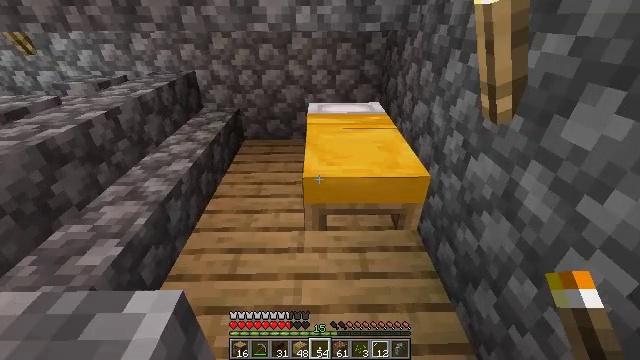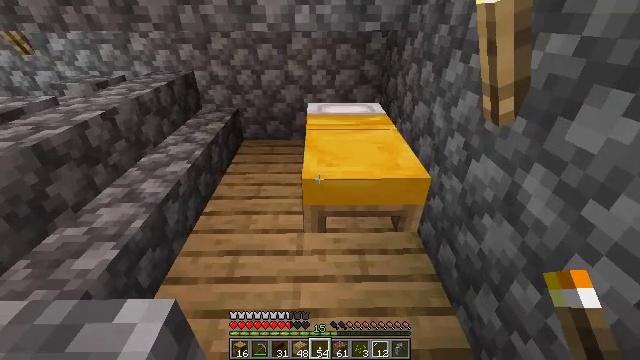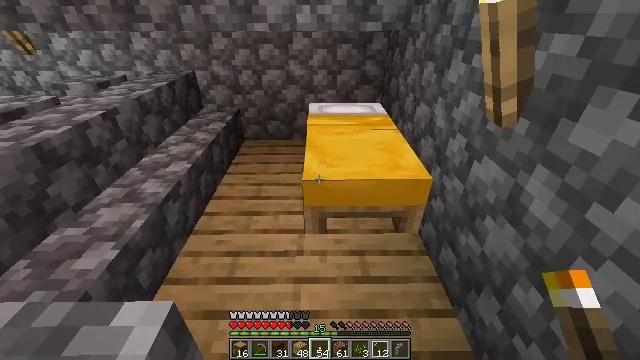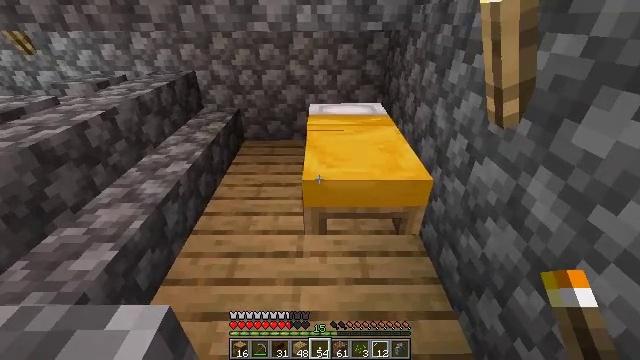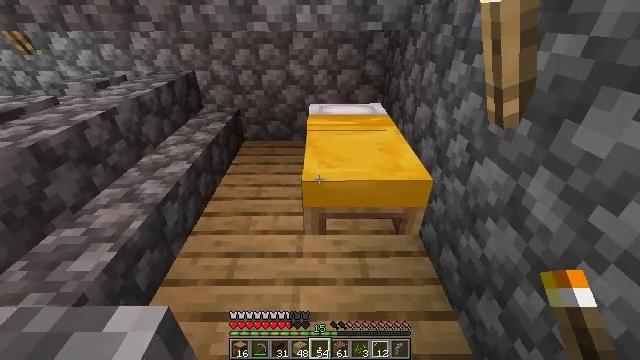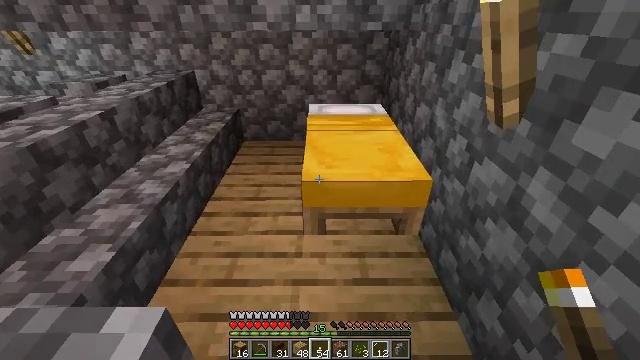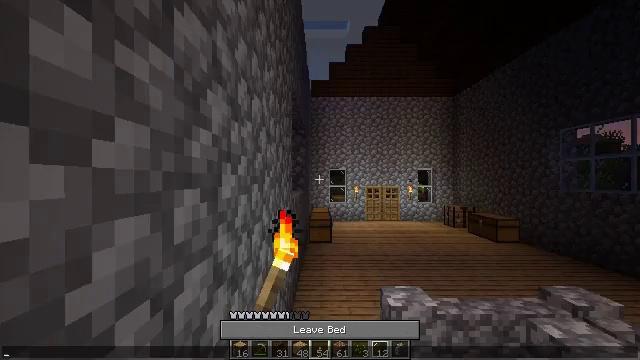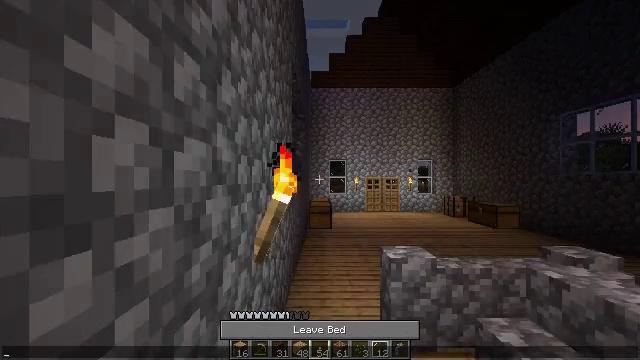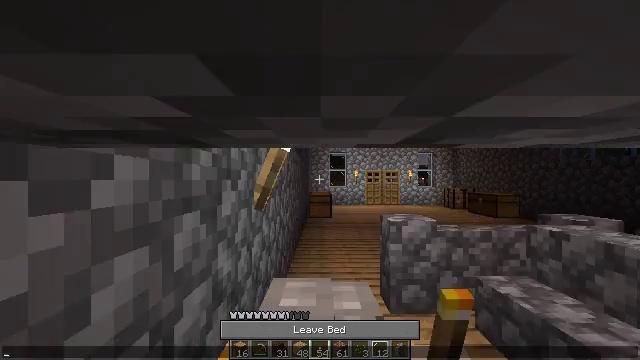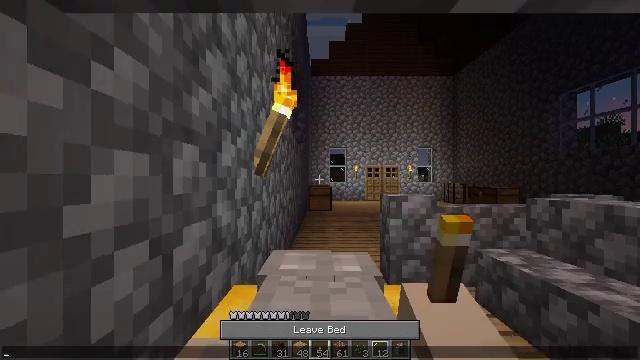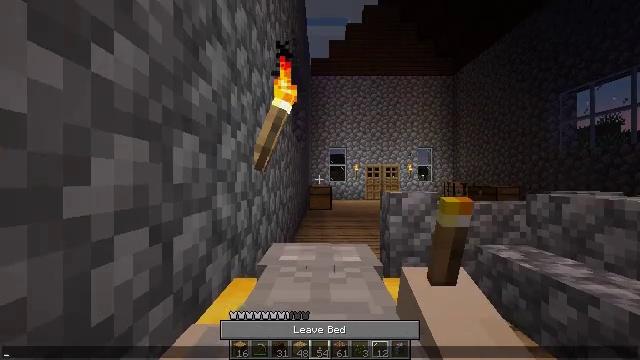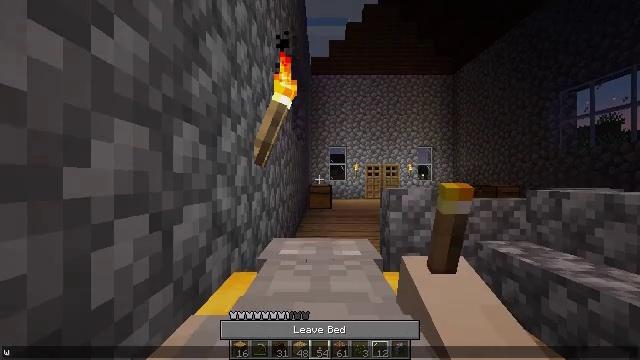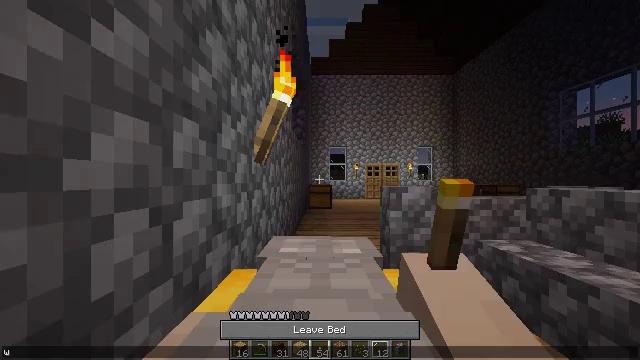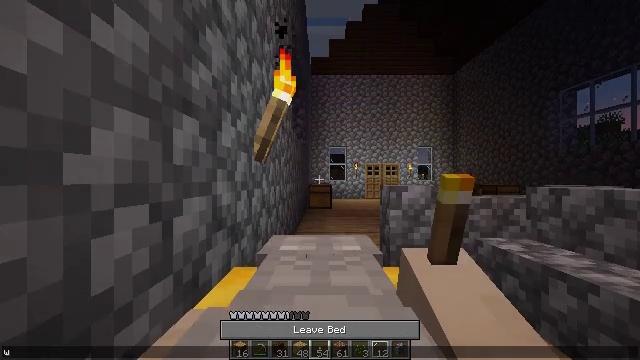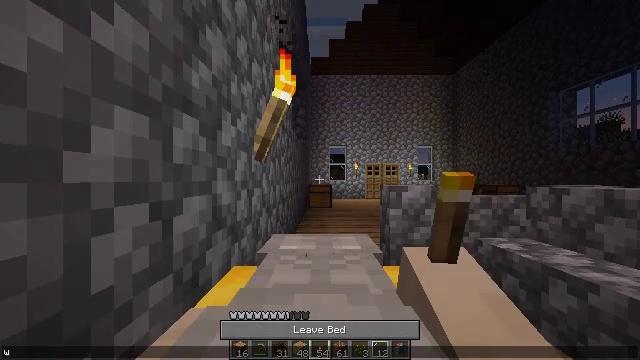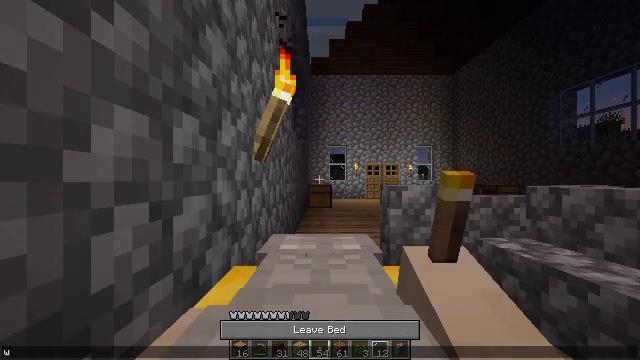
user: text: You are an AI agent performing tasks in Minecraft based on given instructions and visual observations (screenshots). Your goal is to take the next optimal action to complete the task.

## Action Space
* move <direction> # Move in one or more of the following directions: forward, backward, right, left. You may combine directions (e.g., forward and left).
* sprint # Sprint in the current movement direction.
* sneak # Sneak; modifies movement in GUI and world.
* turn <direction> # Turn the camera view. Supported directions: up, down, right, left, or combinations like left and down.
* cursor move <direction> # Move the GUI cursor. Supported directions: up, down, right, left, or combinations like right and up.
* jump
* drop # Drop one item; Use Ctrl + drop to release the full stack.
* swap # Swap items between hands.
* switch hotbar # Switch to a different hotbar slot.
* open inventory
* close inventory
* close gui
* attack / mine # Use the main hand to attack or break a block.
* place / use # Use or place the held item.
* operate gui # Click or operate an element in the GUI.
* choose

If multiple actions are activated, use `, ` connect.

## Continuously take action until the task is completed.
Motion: motion action
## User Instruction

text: Take cobblestone to craft a cobblestone slab.
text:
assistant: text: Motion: use / place
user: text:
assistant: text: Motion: use / place
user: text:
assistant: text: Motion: no_op
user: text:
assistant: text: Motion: no_op
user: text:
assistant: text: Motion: no_op
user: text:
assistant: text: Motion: no_op
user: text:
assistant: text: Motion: no_op
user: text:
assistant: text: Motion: no_op
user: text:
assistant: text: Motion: no_op
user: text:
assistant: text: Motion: no_op
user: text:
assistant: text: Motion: move forward
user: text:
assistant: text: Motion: move forward
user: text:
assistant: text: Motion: move forward
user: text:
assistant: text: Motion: no_op
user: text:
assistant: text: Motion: no_op
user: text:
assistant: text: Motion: no_op
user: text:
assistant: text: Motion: no_op
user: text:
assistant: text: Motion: no_op
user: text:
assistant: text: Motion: no_op
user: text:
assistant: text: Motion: no_op
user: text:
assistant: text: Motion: no_op
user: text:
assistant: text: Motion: no_op
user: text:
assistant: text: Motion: no_op
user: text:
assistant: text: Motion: no_op
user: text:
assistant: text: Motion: no_op
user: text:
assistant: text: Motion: no_op
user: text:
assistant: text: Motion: no_op
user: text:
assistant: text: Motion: no_op
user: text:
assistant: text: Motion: no_op
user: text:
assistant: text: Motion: no_op